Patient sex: F
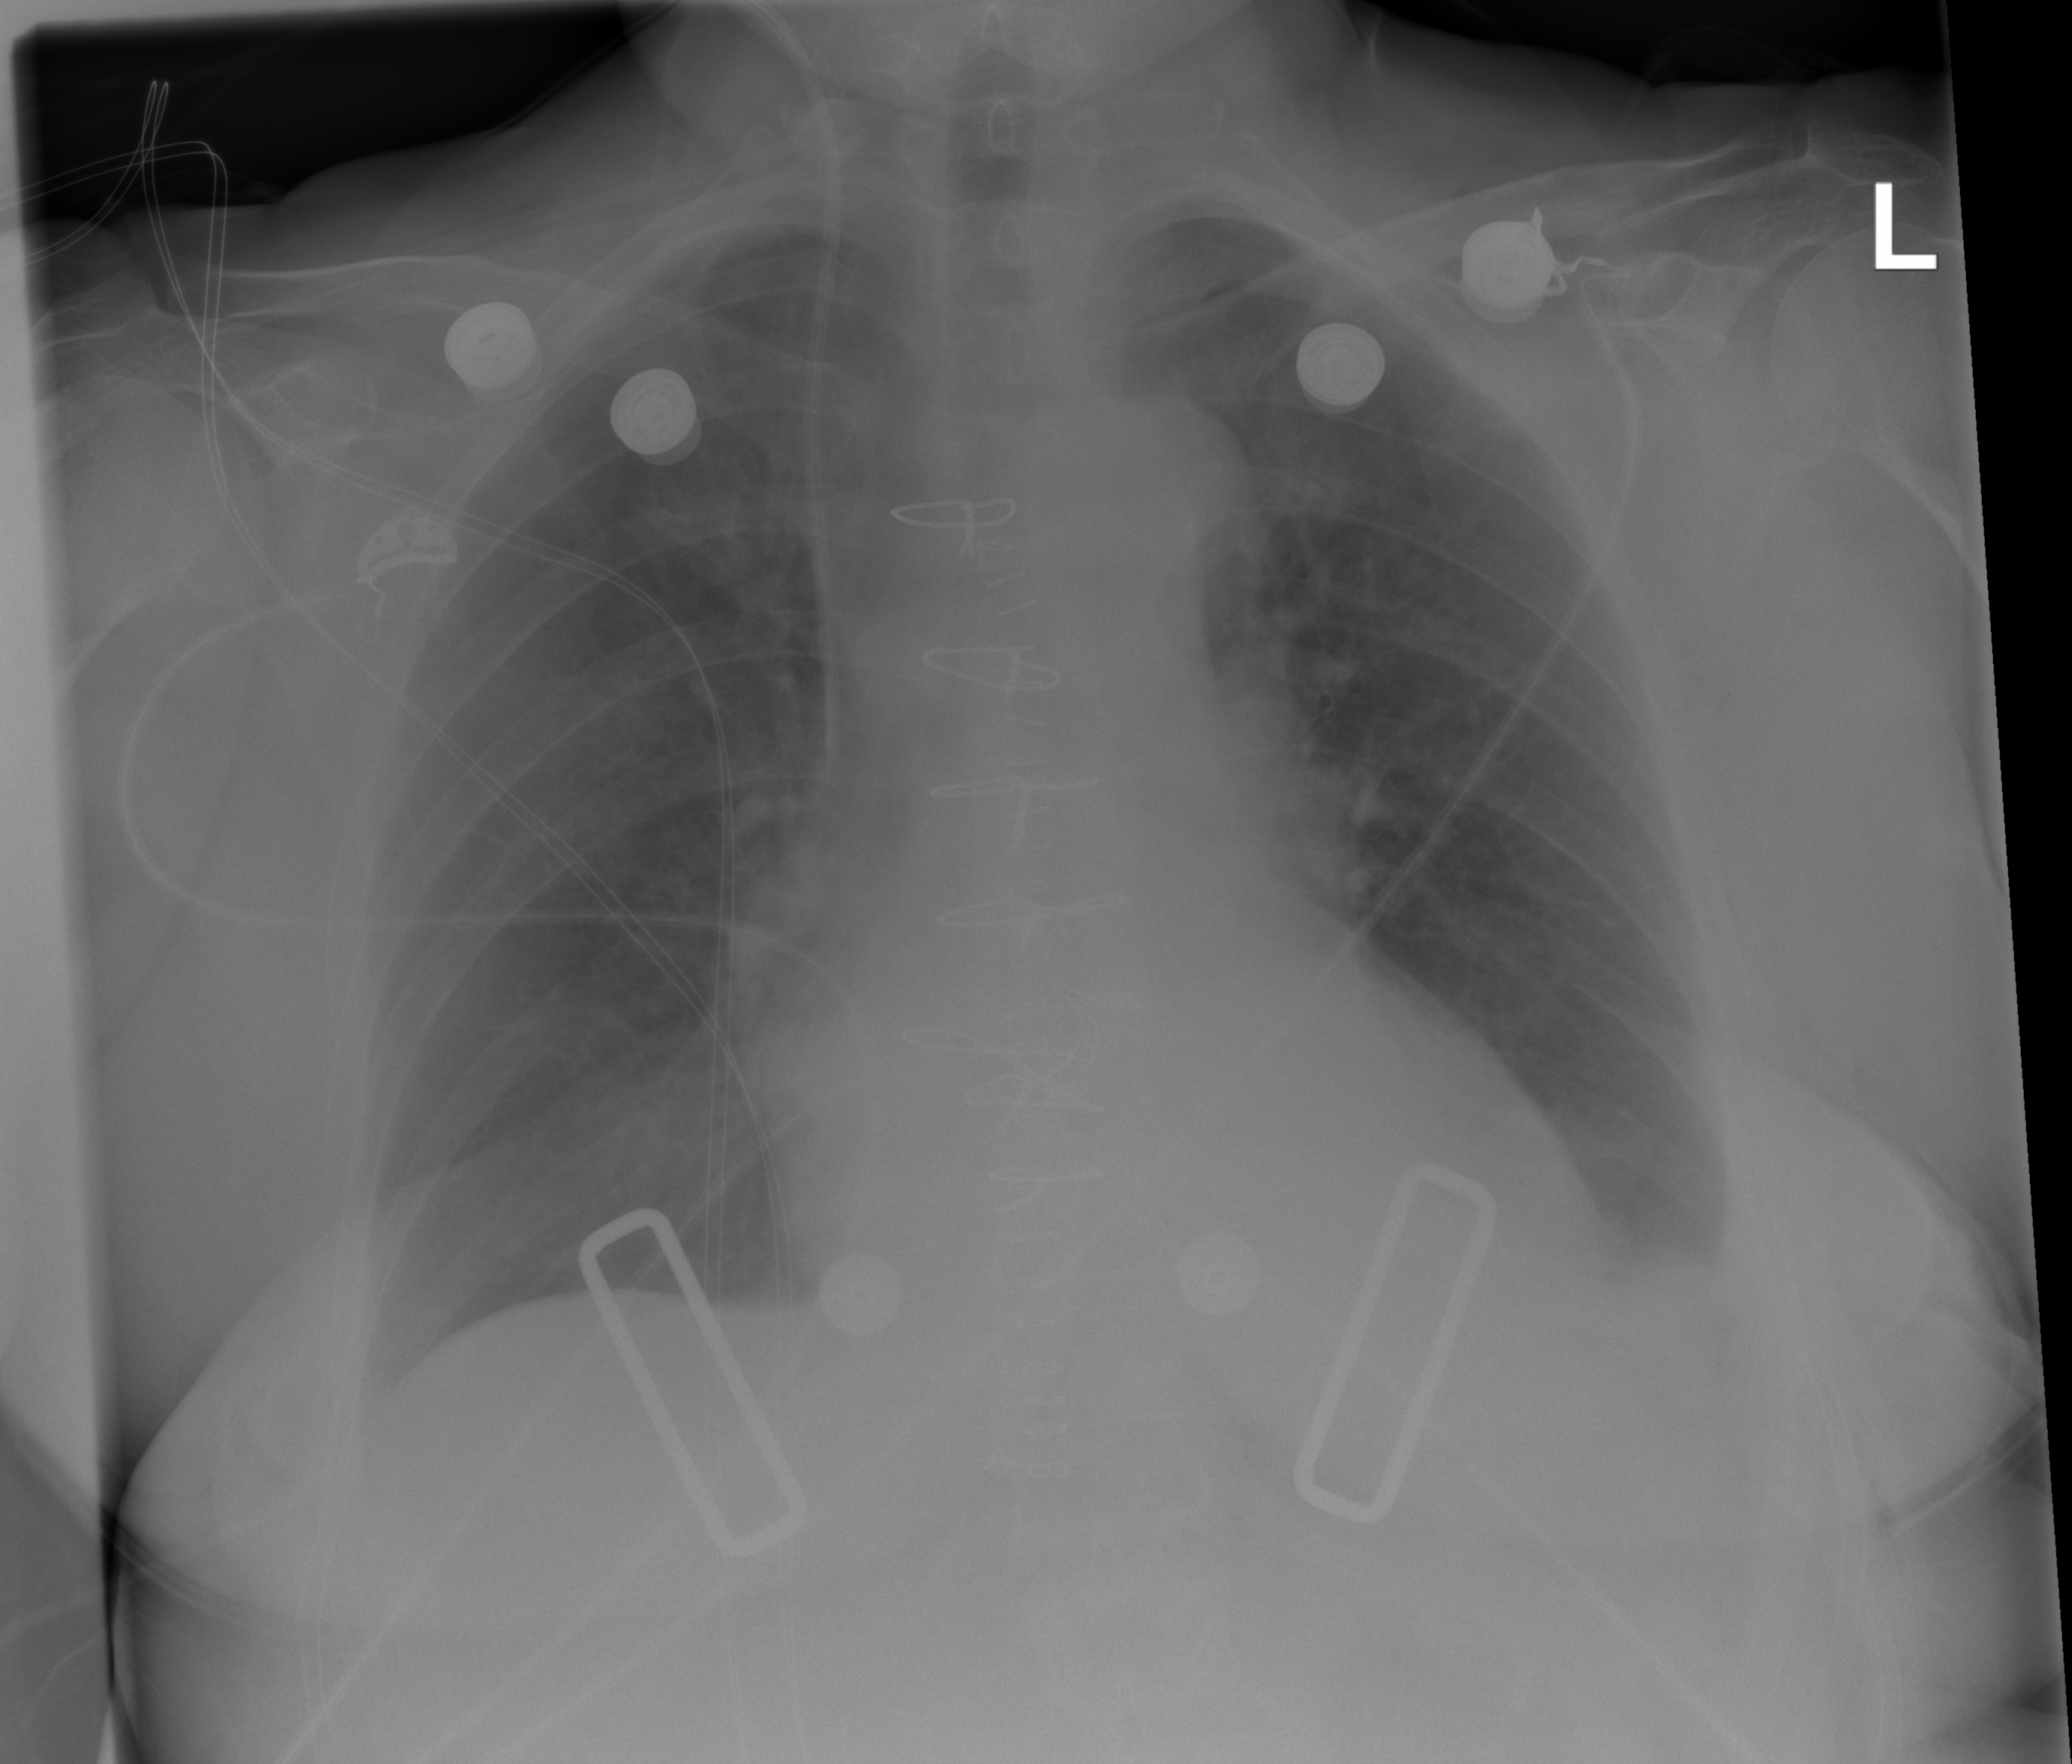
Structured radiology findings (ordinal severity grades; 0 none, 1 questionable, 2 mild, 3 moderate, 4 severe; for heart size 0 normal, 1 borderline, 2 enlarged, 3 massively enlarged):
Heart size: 0
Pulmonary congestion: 0
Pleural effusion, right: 0
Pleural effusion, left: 2
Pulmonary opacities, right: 0
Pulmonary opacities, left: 0
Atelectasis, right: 2
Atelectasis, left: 2